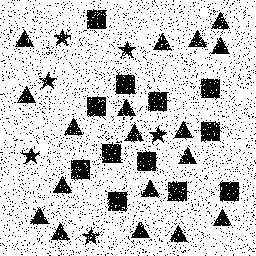
Squares: 12
Triangles: 18
Stars: 6
Total shapes: 36